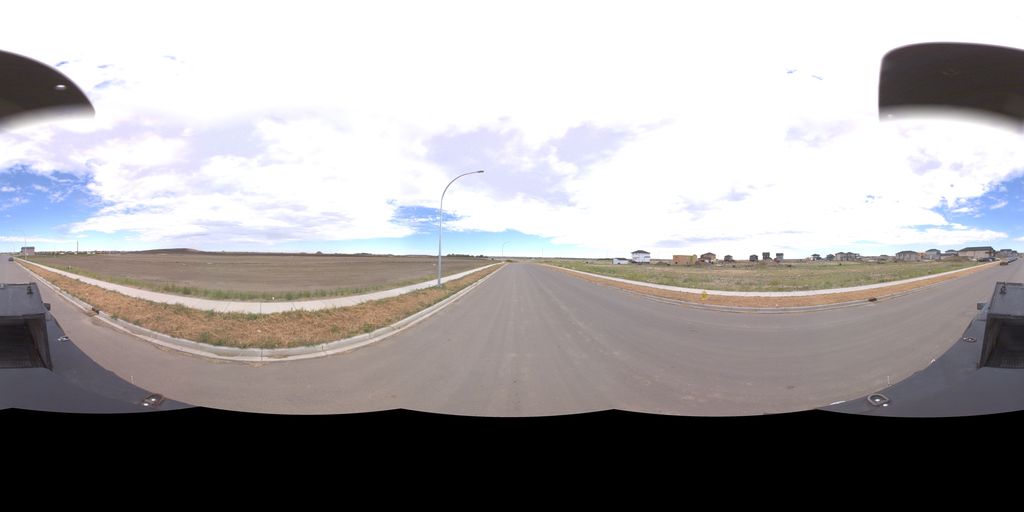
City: saskatoon